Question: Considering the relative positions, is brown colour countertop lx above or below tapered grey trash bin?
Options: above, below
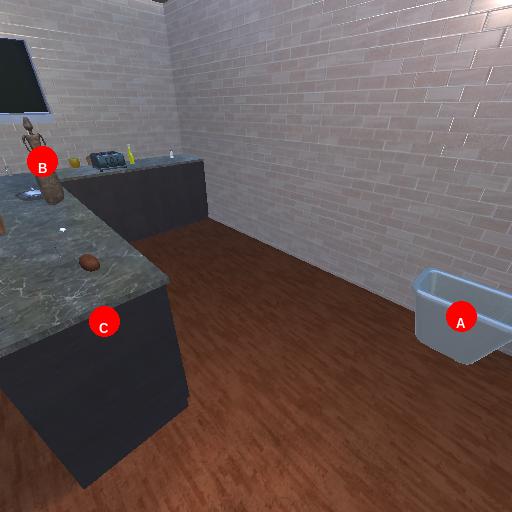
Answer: above